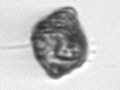
Label: Kryptoperidinium_triquetrum